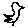
Label: bird